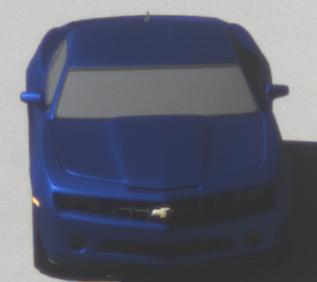
Make: Chevrolet
Model: Camaro Cabriolet 6.2 V8
Detailed model: Camaro (V) Coupé
Model produced from: 2011/09
Model produced until: 2014/02
Doors: 2
Color: blue
Road condition: dry road
Daytime: midday
Contrast: high contrast